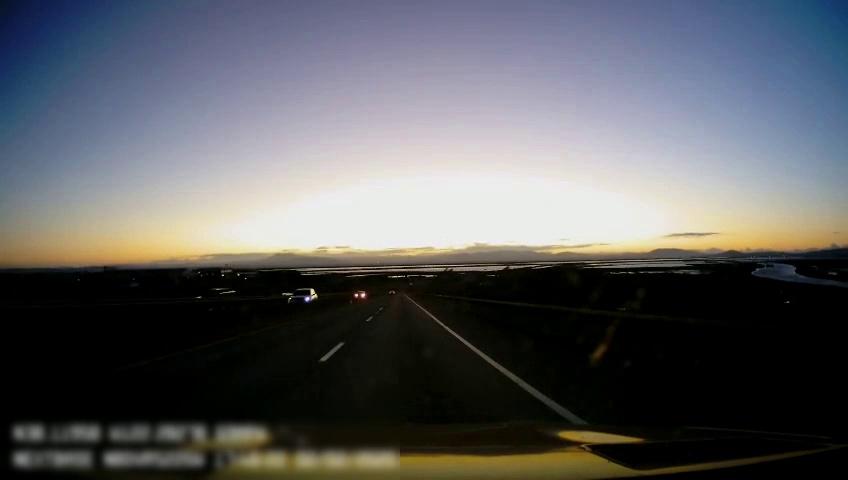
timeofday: Dusk/Dawn/Twilight
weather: Sunny
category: Drivable Space
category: Vehicles | SUV
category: Vehicles | Car
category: Lanes | Current Lane
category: Lanes | Current Lane
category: Lanes | Alternate Lane